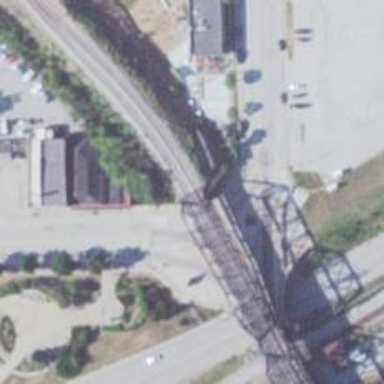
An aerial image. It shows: Railway bridge over siding rail track.